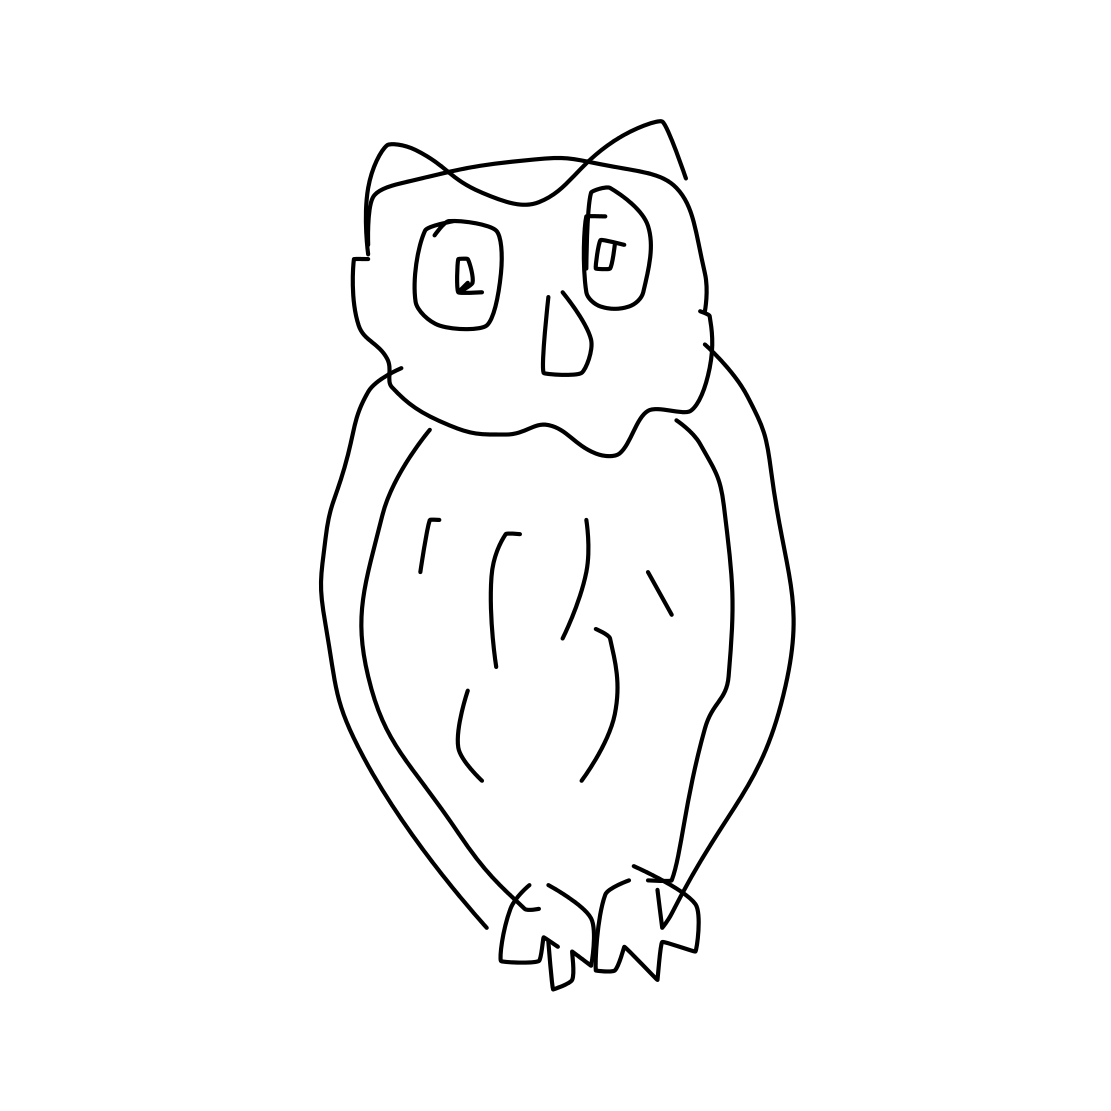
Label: owl